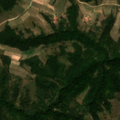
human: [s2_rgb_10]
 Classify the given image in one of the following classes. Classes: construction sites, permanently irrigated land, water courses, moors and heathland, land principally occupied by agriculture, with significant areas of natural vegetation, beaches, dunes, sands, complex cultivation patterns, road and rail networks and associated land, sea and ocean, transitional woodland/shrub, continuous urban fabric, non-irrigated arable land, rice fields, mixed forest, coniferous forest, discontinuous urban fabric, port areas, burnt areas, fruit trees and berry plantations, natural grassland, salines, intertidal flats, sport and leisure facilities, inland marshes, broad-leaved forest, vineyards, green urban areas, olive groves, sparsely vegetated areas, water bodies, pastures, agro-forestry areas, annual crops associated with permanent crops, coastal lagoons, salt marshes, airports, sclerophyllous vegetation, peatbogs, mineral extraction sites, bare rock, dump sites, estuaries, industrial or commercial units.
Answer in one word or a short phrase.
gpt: complex cultivation patterns, land principally occupied by agriculture, with significant areas of natural vegetation, broad-leaved forest